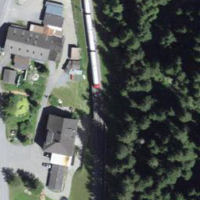
EUNIS habitat code: 45
Species observed at this site:
Petasites albus
Plantago media